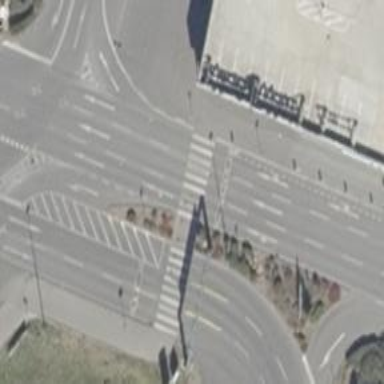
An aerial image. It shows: Footway with asphalt surface and zebra crossing with island in the middle.